Current action and preconditions to check: path_clear

Your task: For each precondition in the list above, predict whether it will hold at this action.

Consider the current scene as observed from the mobile robot's camera, and analyze the predicted future states of all dynamic agents (e.g., people, animals, vehicles, or any moving entities) within the NEXT SECOND.

IMPORTANT: Only answer "very likely" if you are absolutely certain—based on strong, clear evidence—that a dynamic agent will violate the precondition in the predicted future state. Do NOT answer "very likely" for unlikely, ambiguous, or low-probability risks.

Ask yourself for each precondition: Is there a high probability, with clear and convincing evidence, that the predicted future states of any dynamic agent will interfere with the predicted future state of the currently executing action within the NEXT SECOND, causing that precondition to fail?

Assess the risk level based on these predictions. Use "likely" or "very likely" if motions create a clear risk of interference.

Use "neutral" or "improbable" if agents are nearby but their predicted paths are clearly diverging or non-conflicting.

Failure Risk Categories: "very improbable", "improbable", "neutral", "likely", "very likely"

Answer Format: Output ONLY the probability_of_failure value from these categories: "very improbable", "improbable", "neutral", "likely", "very likely"

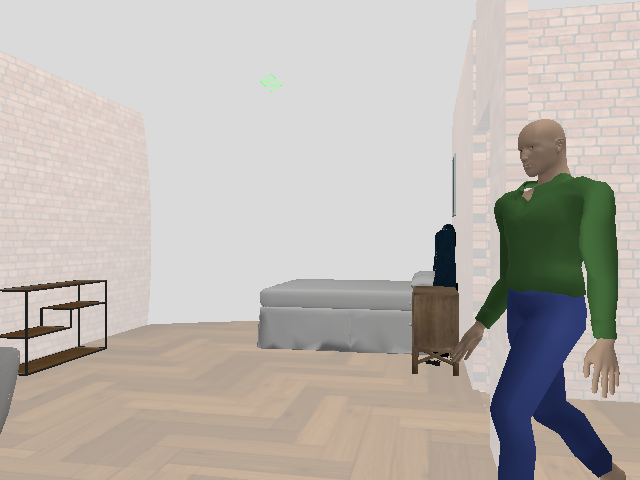

Answer: likely